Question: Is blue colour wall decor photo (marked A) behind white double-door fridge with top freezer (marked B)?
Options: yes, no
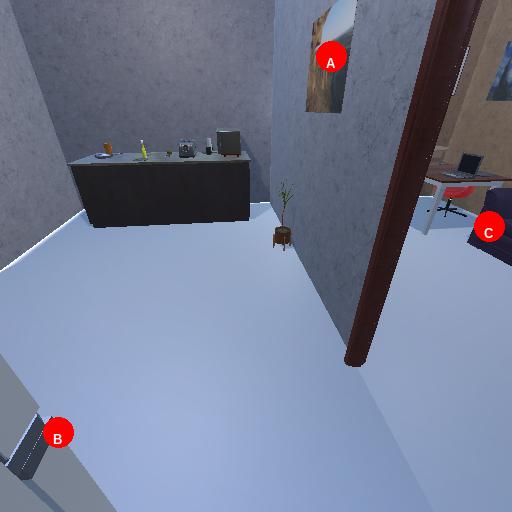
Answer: yes